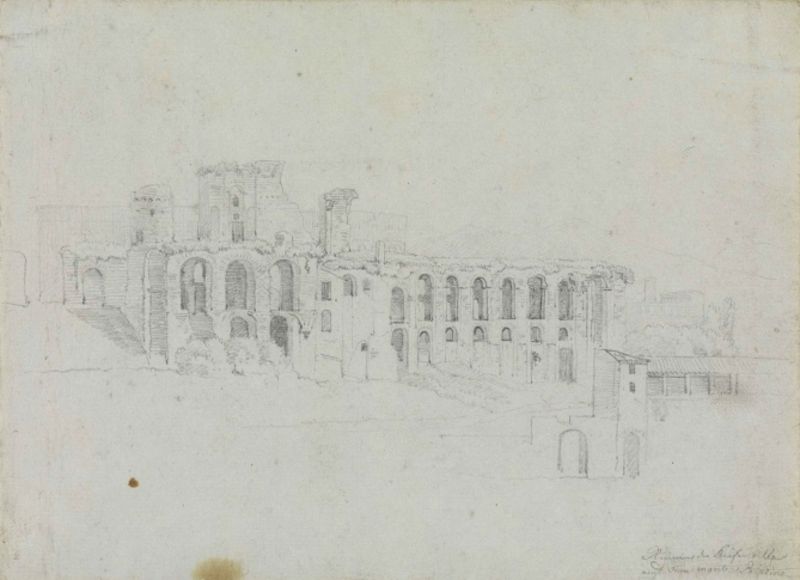
Titel: Blick vom Aventin auf den Palatin
Künstler: Carl Ludwig Kaaz
Standort: Karlsruhe
Institution: Staatliche Kunsthalle Karlsruhe
Schlagwörter: berg, dunkel, feder, himmel, meer, schatten, weiß, bäume, landschaft, stadt, braun, fenster, grau, hell, hintergrund, holz, licht, pfeiler, schwarz, skizze, säule, säulen, tür, zeichnung, dach, gebäude, gras, haus, schloss, zaun, alt, architektur, blass, stein, steine, signatur, häuser, hügel, natur, busch, büsche, gebüsch, kirche, klassizismus, blatt, pflanzen, theater, renaissance, sanft, tal, anhöhe, turm, schrift, papier, ansicht, bogen, fassade, italien, türen, studie, abhang, hang, mauer, ziegel, grafik, kahl, vergilbt, signiert, rundbogen, romantik, treppe, trümmer, detail, stufen, fein, tor, bögen, verfall, eingang, tusche, arkade, ruine, gewölbe, antike, burg, archtektur, kloster, türme, palast, fenter, stockwerk, torbogen, kohle, kran, mauerwerk, druck, schwarz weiss, schraffur, seite, text, beschriftung, schraffiert, bleistift, ruinen, entwurf, stift, arkaden, bleistiftzeichnung, rom, fleck, flecken, fragment, gemäuer, römer, tore, villa, kaputt, mauern, antik, reise, rundbögen, heidelberg, stall, griechenland, zerstört, fleckig, etagen, plan, tempel, aquädukt, unfertig, zeihnung, stockwerke, gezeichnet, handschrift, ingres, römisch, forum, athen, geschoss, wasserleitung, zerfall, palatin, riss, bauwerk, nischen, etage, bauplan, krypta, reiseskizze, romanisch, fensterbögen, superposition, latein, bogenfenster, fragmente, fensterbogen, piranesi, kolosseum, kollosseum, straffur, graffit, kultur, hintergrunf, verblasst, runie, colosseum, begäude, bauruine, türne, beachsen, meuern, finca, zwart, 18. jh., burk, rome, 4 stockwerke, italienb, arens, handschriuft, zeichni, h4eidelberg, stadplan, öne, fenterbögen, gewölbefenster, kaiservilla, schrift5, schtrift, merhgeschossig